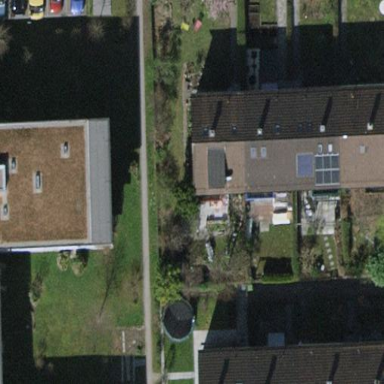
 designed for leisure activities on land."